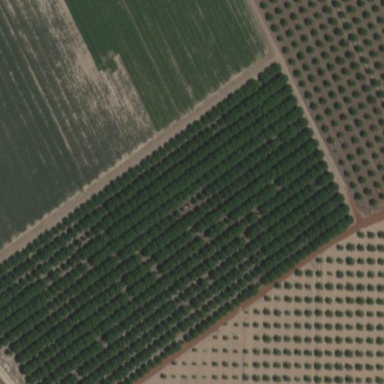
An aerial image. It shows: Orchard.